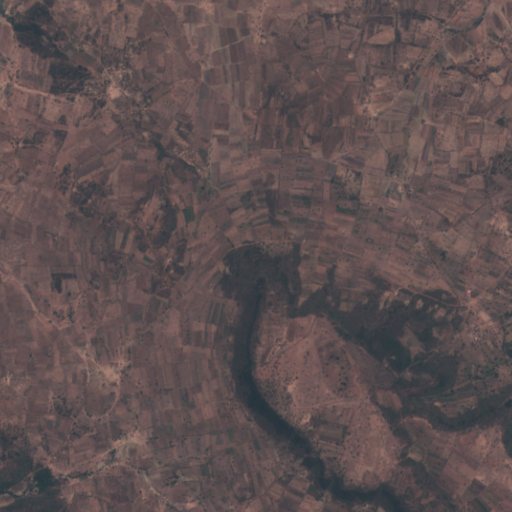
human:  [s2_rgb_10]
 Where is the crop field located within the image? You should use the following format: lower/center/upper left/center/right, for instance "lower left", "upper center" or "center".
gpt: The crop field is located in the lower left of the image.
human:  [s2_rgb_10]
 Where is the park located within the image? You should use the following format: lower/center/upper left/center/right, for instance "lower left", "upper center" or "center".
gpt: The park is located in the lower right of the image.
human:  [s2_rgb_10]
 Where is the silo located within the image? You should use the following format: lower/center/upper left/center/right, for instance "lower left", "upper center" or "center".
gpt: The silo is located in the upper right of the image.
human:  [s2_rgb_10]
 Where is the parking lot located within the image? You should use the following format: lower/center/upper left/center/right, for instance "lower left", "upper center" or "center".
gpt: There is no parking lot in the image.